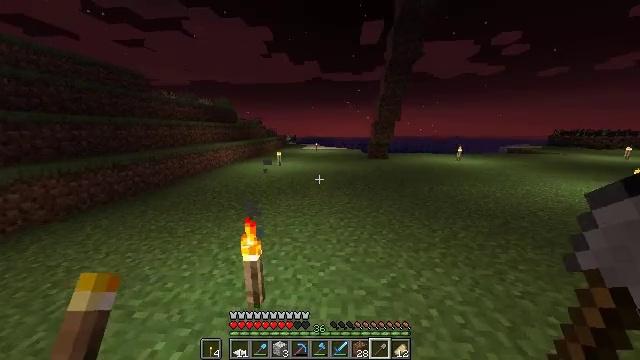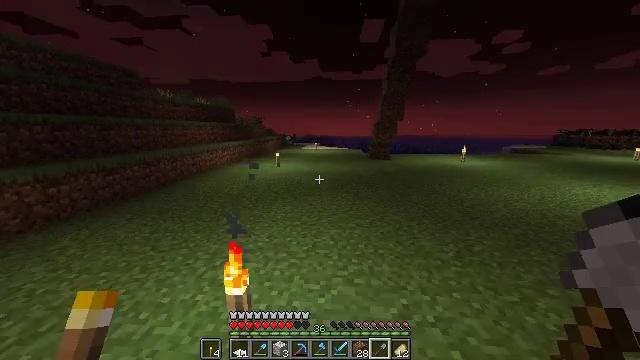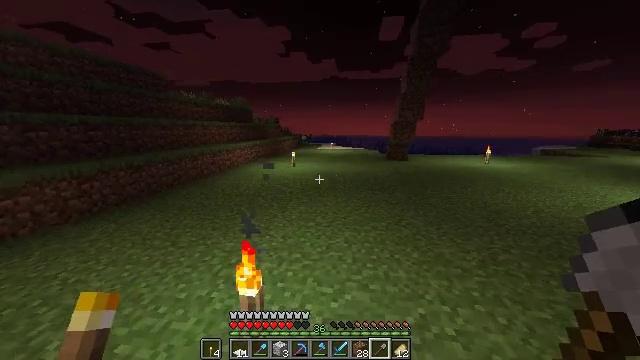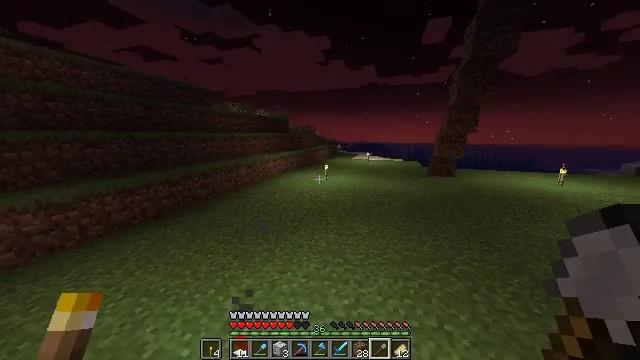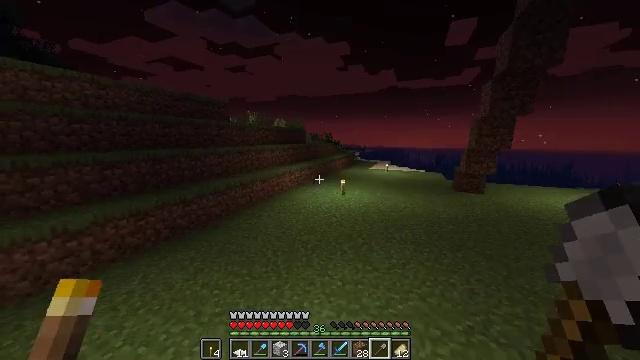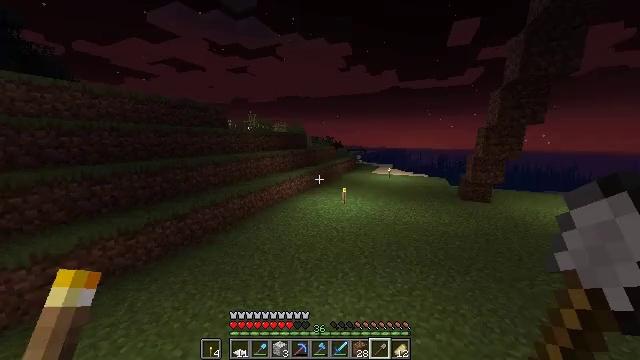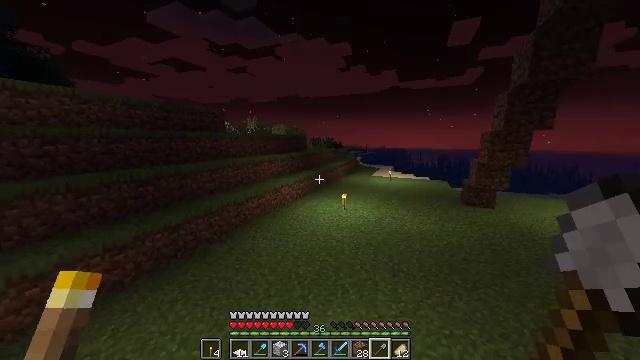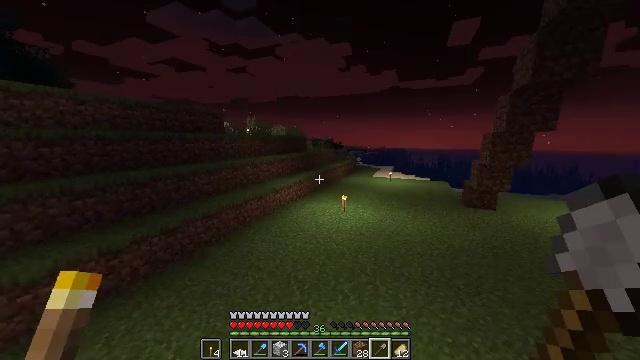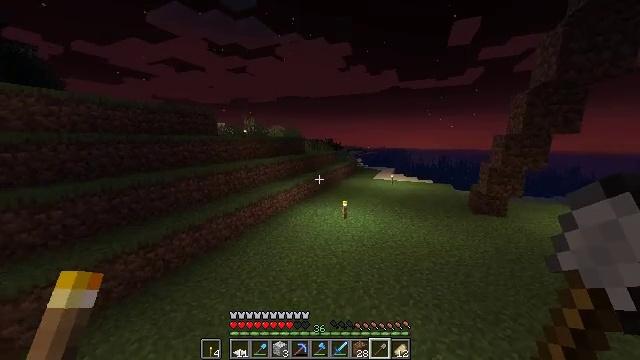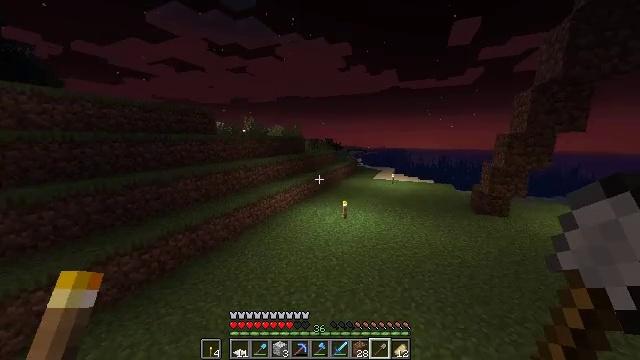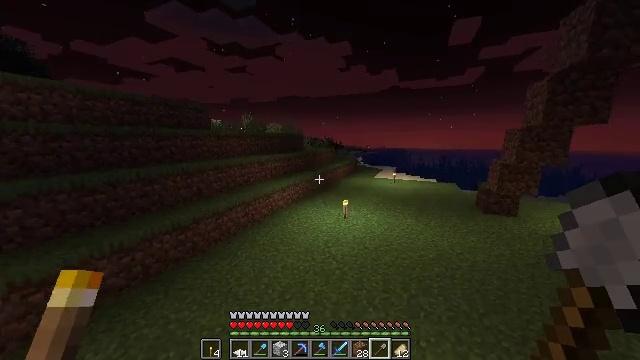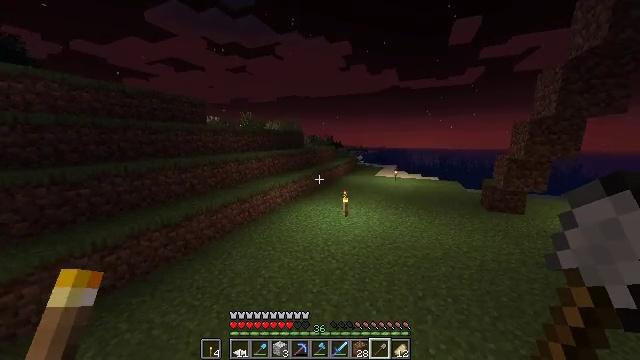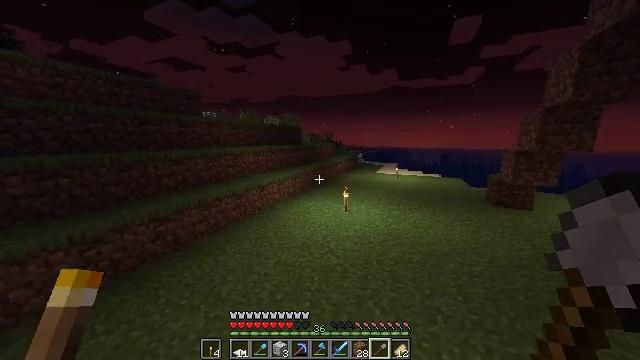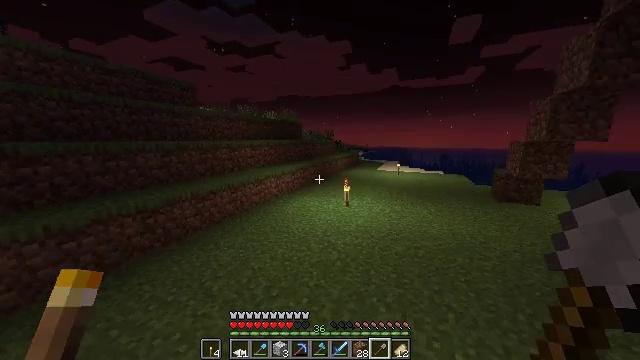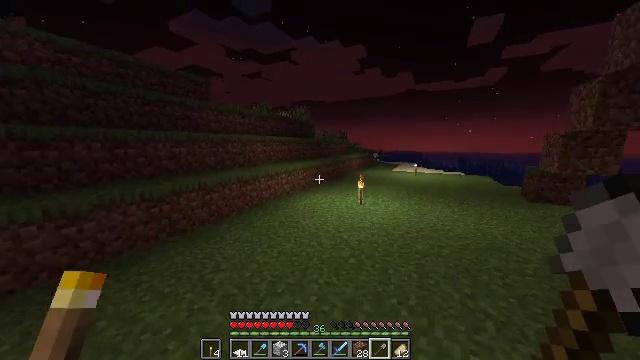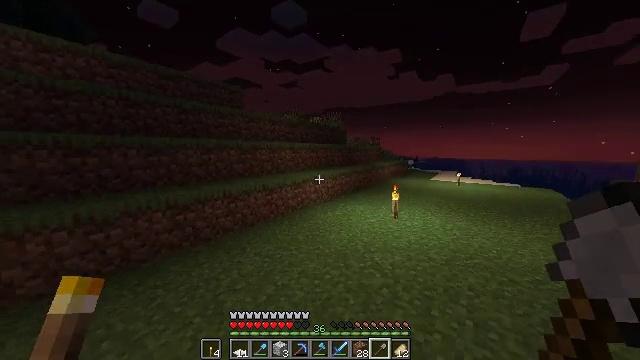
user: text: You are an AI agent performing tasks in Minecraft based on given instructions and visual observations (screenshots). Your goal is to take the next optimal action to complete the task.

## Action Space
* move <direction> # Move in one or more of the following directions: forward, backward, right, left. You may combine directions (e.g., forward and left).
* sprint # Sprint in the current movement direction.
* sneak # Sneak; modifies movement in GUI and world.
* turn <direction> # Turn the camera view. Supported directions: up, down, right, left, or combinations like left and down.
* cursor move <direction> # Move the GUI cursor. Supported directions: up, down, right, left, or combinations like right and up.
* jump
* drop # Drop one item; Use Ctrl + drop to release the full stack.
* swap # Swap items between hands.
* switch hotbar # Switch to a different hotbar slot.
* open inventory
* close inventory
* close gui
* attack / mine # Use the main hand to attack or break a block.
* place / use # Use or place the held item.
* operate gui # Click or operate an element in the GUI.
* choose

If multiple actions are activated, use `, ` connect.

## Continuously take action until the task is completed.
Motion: motion action
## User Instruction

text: Drop a stone shovel.
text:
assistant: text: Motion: move forward
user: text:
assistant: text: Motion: move forward, turn left
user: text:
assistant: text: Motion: move forward, turn left and up, jump
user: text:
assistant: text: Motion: move forward, turn left, jump
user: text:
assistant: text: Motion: move forward, jump
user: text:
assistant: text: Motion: move forward, jump
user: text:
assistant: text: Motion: move forward, jump
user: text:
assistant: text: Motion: move forward, jump
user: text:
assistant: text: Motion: move forward, jump
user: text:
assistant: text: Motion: move forward, jump
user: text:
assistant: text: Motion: move forward, jump
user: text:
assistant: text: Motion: move forward, jump
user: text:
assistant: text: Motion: move forward, jump
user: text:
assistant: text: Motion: move forward, sprint, turn left and up, jump
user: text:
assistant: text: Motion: move forward, sprint, turn left and up, jump
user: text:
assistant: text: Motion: move forward, sprint, turn left, jump
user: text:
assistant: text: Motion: move forward, sprint, jump
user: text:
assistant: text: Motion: move forward, jump
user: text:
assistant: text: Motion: move forward, jump
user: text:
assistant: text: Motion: move forward, turn right, jump
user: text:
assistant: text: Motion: move forward, turn right, jump
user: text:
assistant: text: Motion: move forward, turn right, jump
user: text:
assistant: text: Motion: move forward, jump
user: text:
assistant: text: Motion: move forward, jump
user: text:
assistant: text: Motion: move forward, jump
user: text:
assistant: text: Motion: move forward, sprint, turn right, jump
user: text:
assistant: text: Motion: move forward, sprint, turn right, jump
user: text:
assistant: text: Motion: move forward, sprint, turn right, jump
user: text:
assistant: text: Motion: move forward, sprint, jump
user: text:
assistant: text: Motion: move forward, turn right, jump